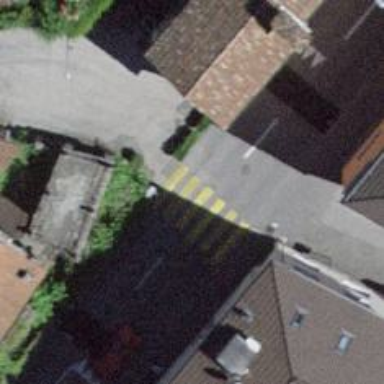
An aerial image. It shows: Marked zebra crossing.